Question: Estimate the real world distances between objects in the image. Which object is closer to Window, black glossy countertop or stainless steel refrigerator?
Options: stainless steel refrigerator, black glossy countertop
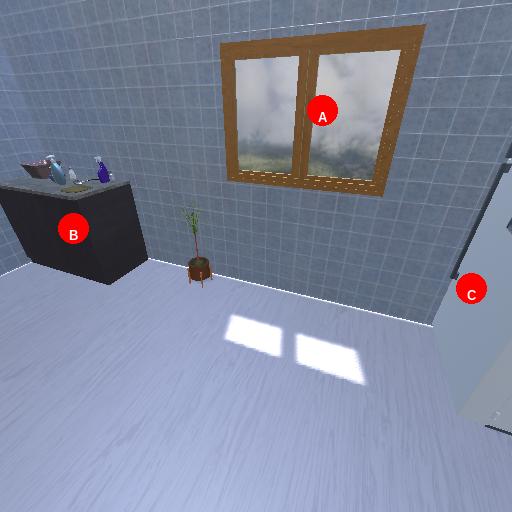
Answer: stainless steel refrigerator